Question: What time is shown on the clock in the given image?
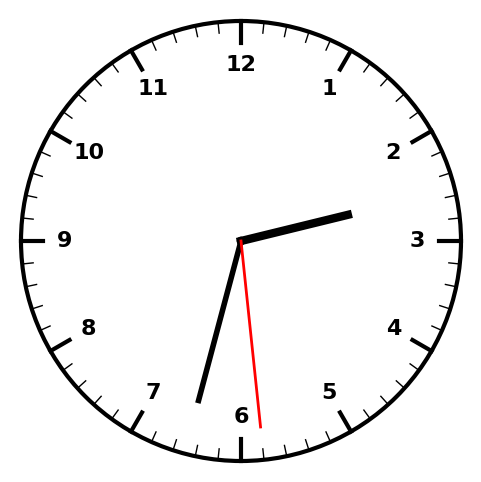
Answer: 02:32:29